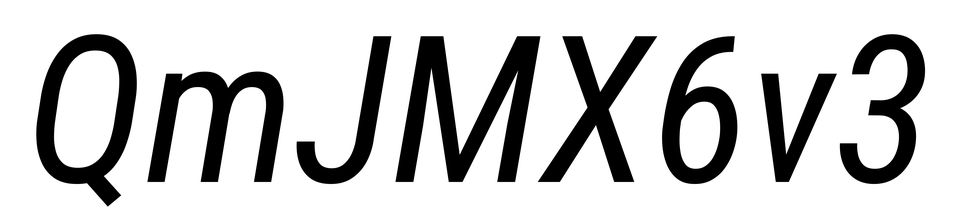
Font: Roboto-Italic_Condensed_Italic